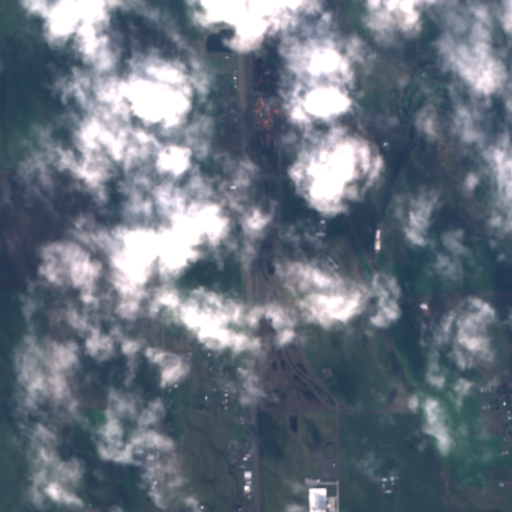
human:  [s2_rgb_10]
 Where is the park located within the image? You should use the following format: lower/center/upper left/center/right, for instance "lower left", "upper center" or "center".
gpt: The park is located in the upper right of the image.
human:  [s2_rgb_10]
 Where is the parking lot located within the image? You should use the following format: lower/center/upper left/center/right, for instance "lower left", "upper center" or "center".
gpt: The parking lot is located in the center right of the image.
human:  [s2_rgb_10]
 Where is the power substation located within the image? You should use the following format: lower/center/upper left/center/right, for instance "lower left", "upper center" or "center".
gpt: The power substation is located in the center of the image.
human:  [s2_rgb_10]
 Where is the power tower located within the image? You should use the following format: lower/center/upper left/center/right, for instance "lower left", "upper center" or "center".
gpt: The power tower is located in the lower center of the image.
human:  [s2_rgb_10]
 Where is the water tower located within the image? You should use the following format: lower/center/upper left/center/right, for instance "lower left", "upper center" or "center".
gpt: The water tower is located in the center right of the image.
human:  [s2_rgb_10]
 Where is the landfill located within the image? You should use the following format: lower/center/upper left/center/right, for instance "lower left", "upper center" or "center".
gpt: There is no landfill in the image.